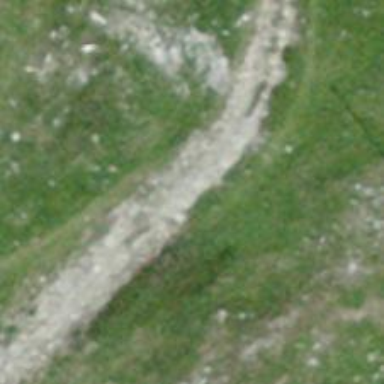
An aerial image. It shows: Path.